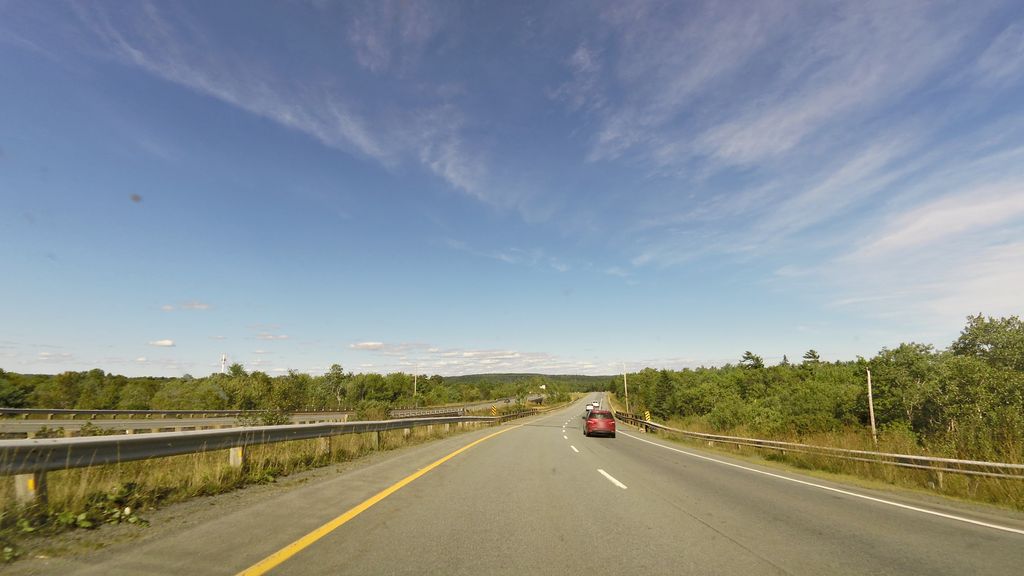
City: halifax